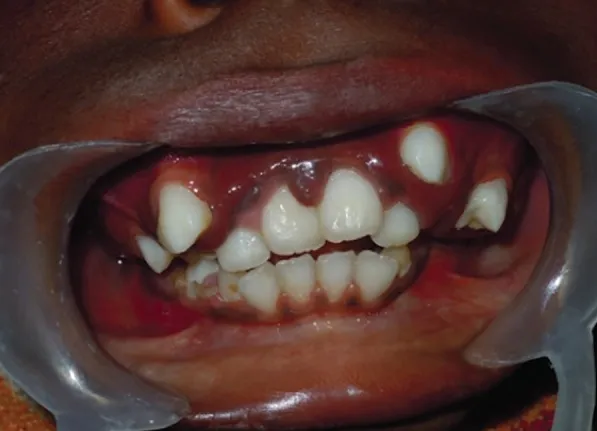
Intraoral frontal view.
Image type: medical_photograph (oral_photograph)